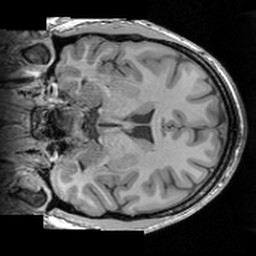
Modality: T1w
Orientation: coronal
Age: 23
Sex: male
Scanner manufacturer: siemens
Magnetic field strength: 3 T
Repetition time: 1.63 s
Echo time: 0.00311 s